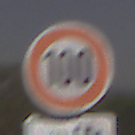
Verkehrszeichen: Geschwindigkeit100
Zusatzzeichen unten: Entfernungsangaben1
Umgebung: Outdoor, Nature
Tageszeit: Night
Wetter: Clear
Licht: Natural
Jahreszeit: NotSpecified
Kontrast: HighContrast